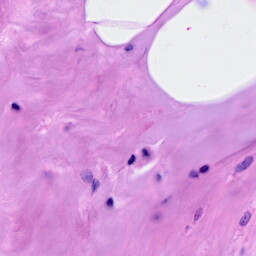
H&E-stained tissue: Breast